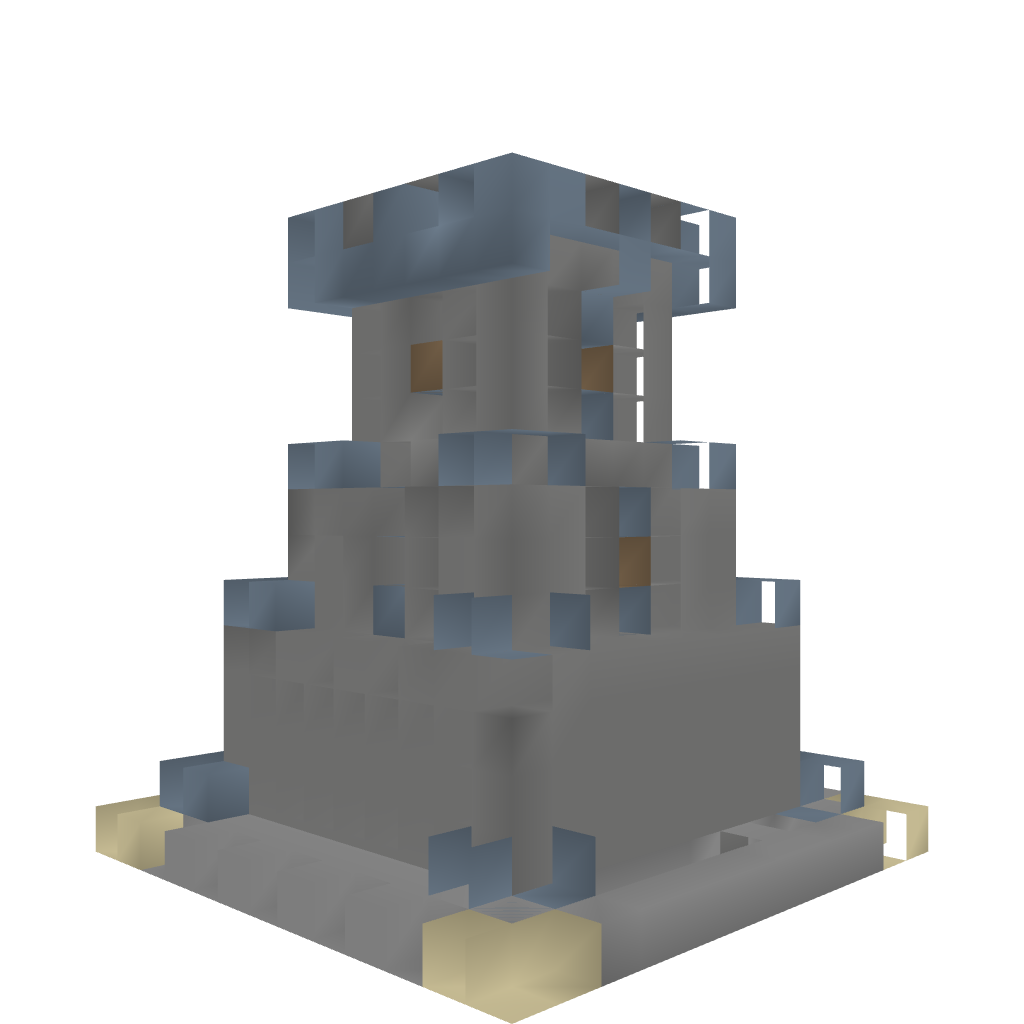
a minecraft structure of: Small Medieval Defense Post